Question: I was wondering if this UML specifies that it HAS to be an ordinary array in the constructor of the Lesson class. I'm wondering because it doesn't include any size, and it has a relationship with another class from 0..*.
Not sure if I'm reading the UML correctly if I decide to make it an ArrayList - or would that be allowed?

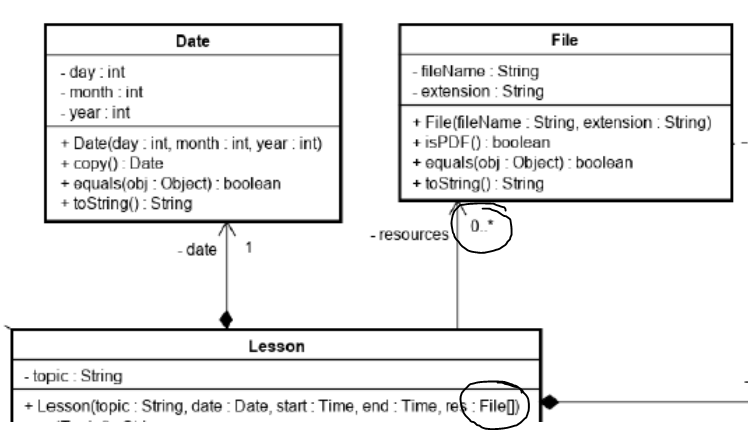
Answer: UML doesn't mandate anything about how the relationship is implemented when it comes to concrete code. It just specifies that a lesson has 0 to many associated Files (with a steer that the relationship is named resources).
As such, you can use any kind of collection (UML doesn't tell you if there is any ordering so it could be an Array, List, Set etc, whatever makes sense to your program.
The fact it is 0..* additionally means that no files is a valid state and so you can choose whether to populate the collection in a constructor or to construct it empty then add resources.